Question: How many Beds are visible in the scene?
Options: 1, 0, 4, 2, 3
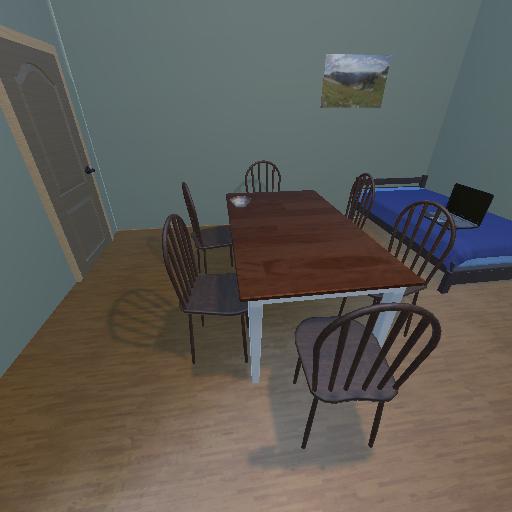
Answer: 1